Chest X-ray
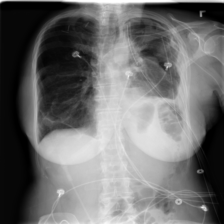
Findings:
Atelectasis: negative
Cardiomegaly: negative
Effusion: positive
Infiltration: negative
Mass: negative
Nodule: negative
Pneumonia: negative
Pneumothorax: positive
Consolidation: negative
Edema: negative
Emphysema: negative
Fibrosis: negative
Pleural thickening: negative
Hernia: negative